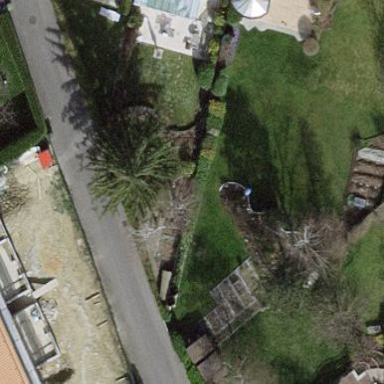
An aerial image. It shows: Garden enclosed by fence.